Question: Currently I'm try to understand some of aspects regarding programming in C#. Now I'm learning 'LateBinding'. I understand how to create some simple program like the one below.
'''
class Program
{
static void Main(string[] args)
{
Console.WriteLine("Try to do something with late bindings");
Assembly a = null;
try
{
a = Assembly.Load("CarLibrary");
Console.WriteLine("1");
}
catch (FileNotFoundException ex)
{
Console.WriteLine(ex.Message);
}
if (a == null)
{
CreateUsingLateBinding(a);
}
Console.ReadLine();
}
private static void CreateUsingLateBinding(Assembly asm)
{
try
{
Type sportCar = asm.GetType("CarLibrary.SportCar");
object obj = Activator.CreateInstance(sportCar);
Console.WriteLine("Success");
MethodInfo mi = sportCar.GetMethod("TurboBust");
mi.Invoke(obj, null);
}
catch (Exception)
{ }
}
'''
I also created CarLibrary.dll and put it in one folder. ILDASM screenshot

All works fine. I just have a regarding this topic
- -
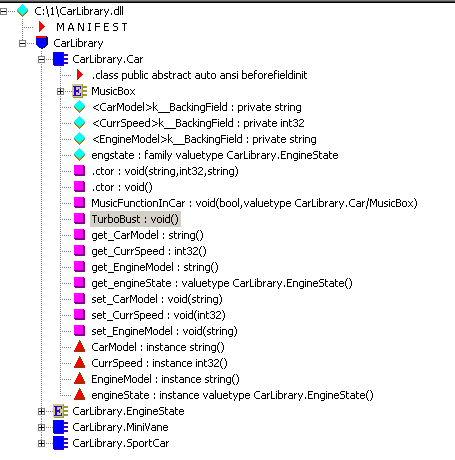
Answer: Well, imagine that you have some child classes
ex Dll A
public class Student : Person { }
Dll B
public class Teacher : Person { }
The Person can be in a common assembly referenced by these dlls and your application, having thus different implementations of a virtual method etc. Using reflection you can load all the classes that inherit from the class Person.
'''
public static IEnumerable<Type> GetSubclassesForType(Type baseClassType)
{
List<Type> types = new List<Type>();
foreach (Assembly ass in AppDomain.CurrentDomain.GetAssemblies())
{
types.AddRange(ass.GetTypes().Where(type => type.IsSubclassOf(baseClassType)));
}
return types;
}
public static IEnumerable<Type> GetSubclassesForType(Assembly assembly, Type baseClassType)
{
return from type in assembly.GetTypes()
where type.IsSubclassOf(baseClassType)
select type;
}
'''
Another use of Late Binding is that it can be used if you want to update your application by only copying the dll that contains some part of your code. This can really help when you want update fast multiple client applications.(Note: you should also cache the results of the reflection after the Late Binding to increase performance)